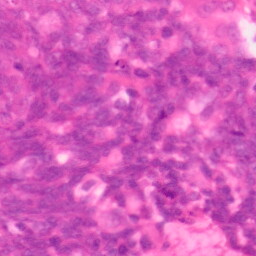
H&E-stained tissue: Colon